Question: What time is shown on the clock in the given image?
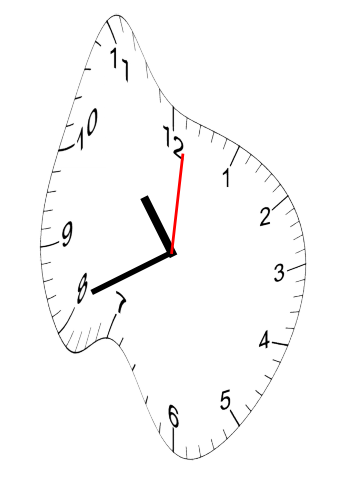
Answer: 10:41:01